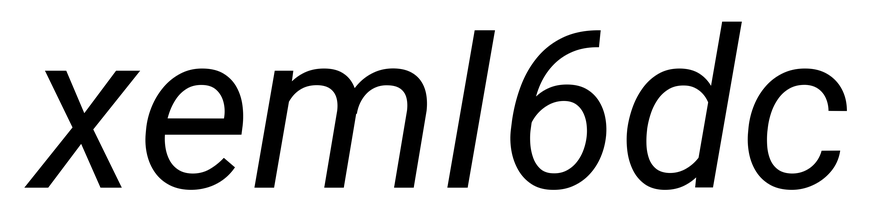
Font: Roboto-Italic_Italic